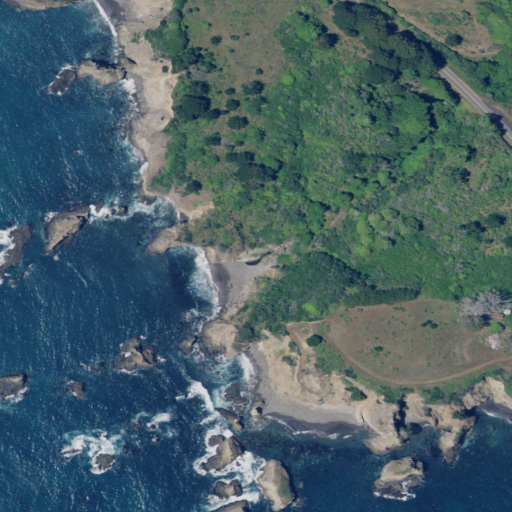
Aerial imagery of valley in California named Laurel Gulch containing open water, shrub, woody wetlands, herbaceous wetlands, evergreen forest, open development, low intensity development, and mixed forest